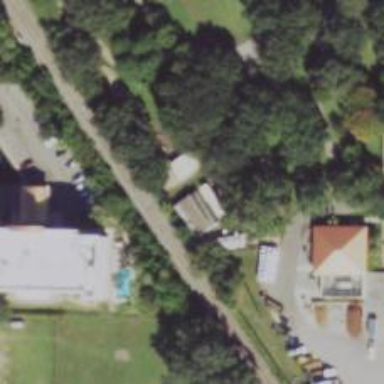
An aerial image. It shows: Miniature railway in service yard.